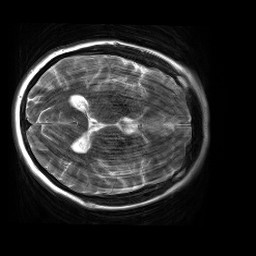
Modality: T2w
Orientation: axial
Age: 25
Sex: female
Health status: healthy
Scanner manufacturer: siemens
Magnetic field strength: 3 T
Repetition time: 4.01 s
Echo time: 0.116 s